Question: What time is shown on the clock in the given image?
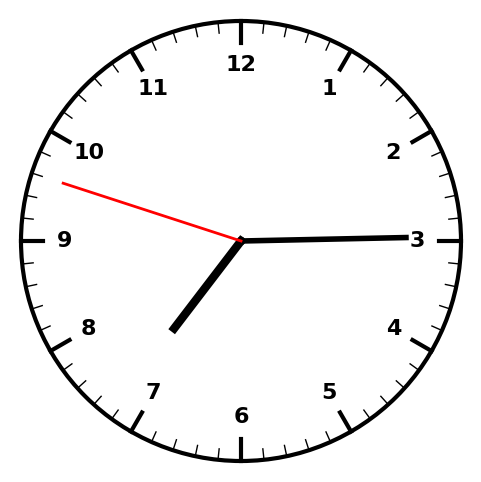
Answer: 07:14:48